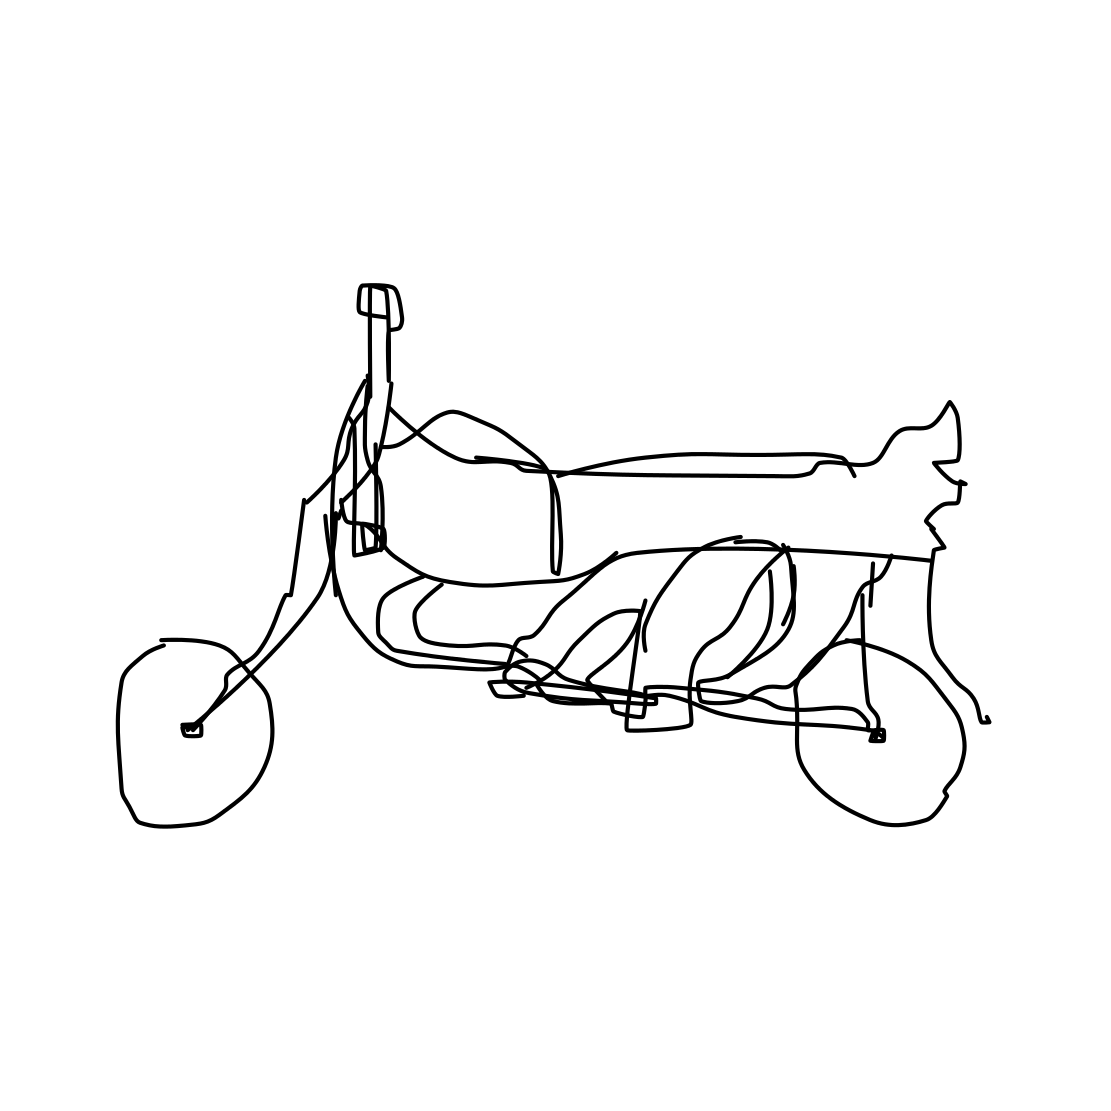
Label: motorbike